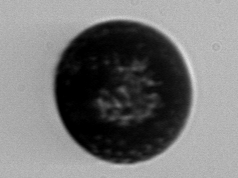
Label: Coscinodiscus